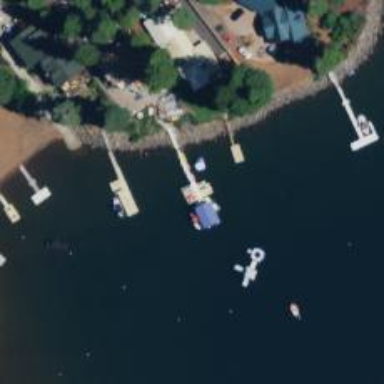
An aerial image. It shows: Man-made pier.